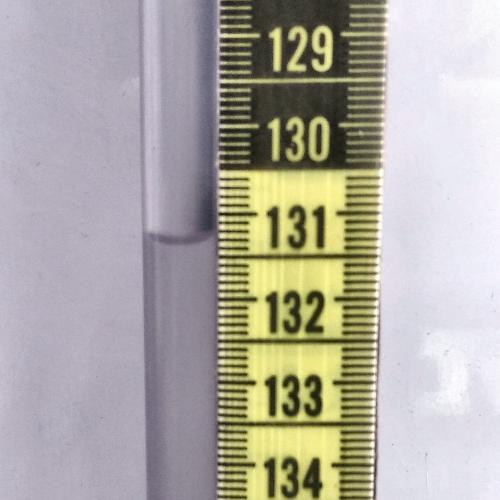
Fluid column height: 131.3 cm